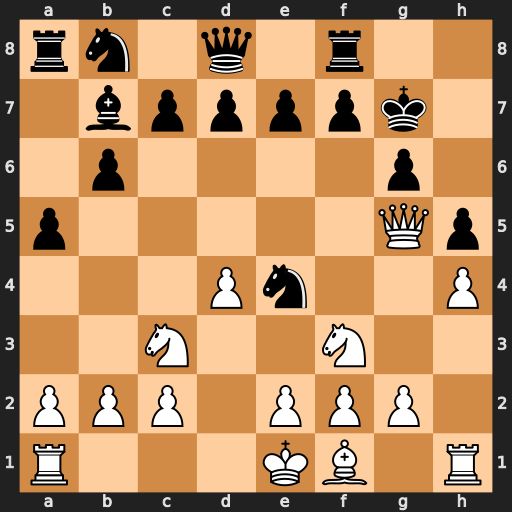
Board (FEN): rn1q1r2/1bppppk1/1p4p1/p5Qp/3Pn2P/2N2N2/PPP1PPP1/R3KB1R
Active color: w
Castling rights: KQ
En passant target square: -
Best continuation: Nxe4 Bxe4 Qe5+ f6 Qxe4